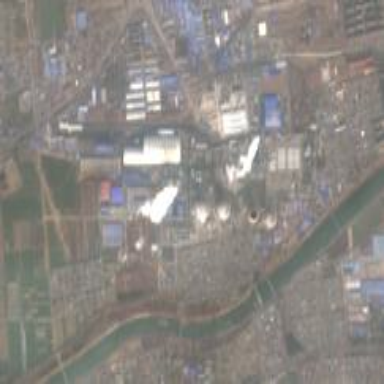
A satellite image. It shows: Industrial area with coal power plant.